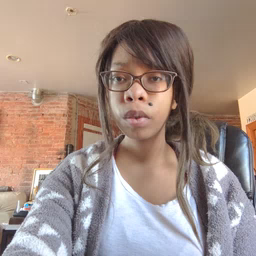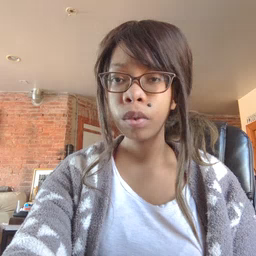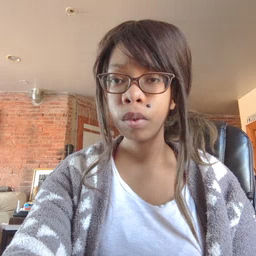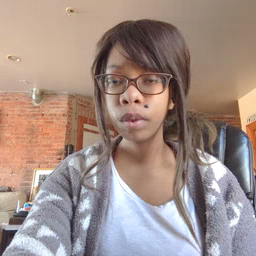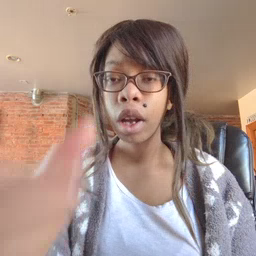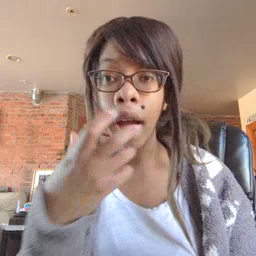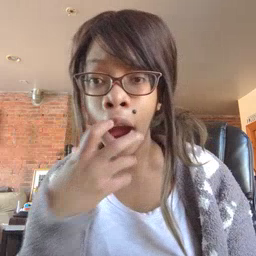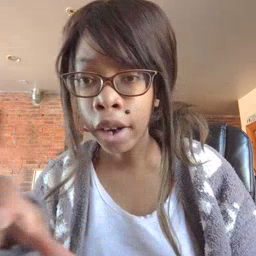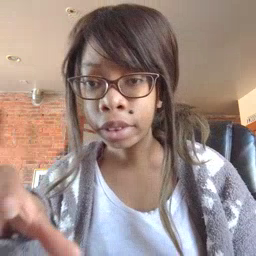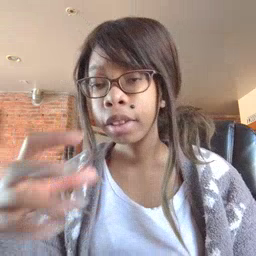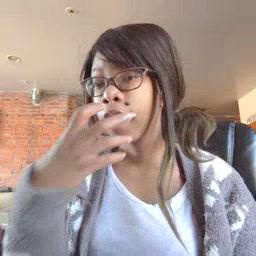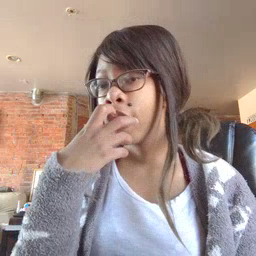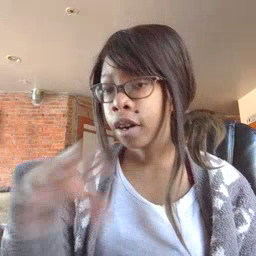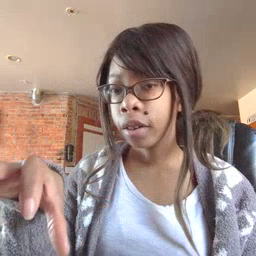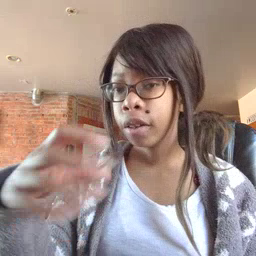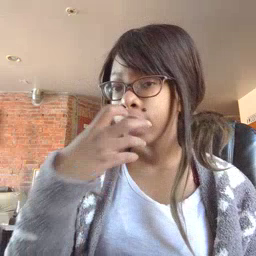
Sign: hot